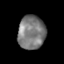
Tissue: skin
Cell type: Epithelial cells
Senescence score: 0.2726
Nuclear area (px): 899
Mean DAPI intensity: 122.514